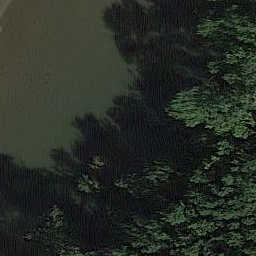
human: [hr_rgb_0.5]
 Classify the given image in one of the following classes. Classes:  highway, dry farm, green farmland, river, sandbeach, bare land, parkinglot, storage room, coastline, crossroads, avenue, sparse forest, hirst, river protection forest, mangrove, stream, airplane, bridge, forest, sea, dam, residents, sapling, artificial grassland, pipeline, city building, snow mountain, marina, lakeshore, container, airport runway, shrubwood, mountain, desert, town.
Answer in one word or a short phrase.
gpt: river protection forest